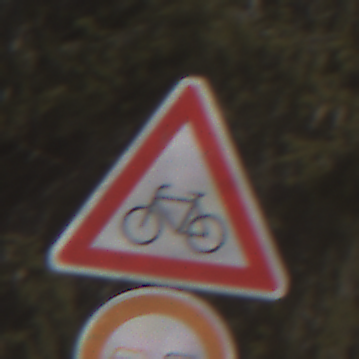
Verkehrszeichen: RadverkehrRechts
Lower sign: Ueberholverbot
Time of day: Midday
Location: Outdoor (Nature)
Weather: PartlyCloudy
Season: NotSpecified
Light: Natural